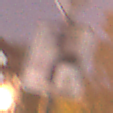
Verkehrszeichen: VerlaufVorfahrtsstrasse8
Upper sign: Vorfahrtsstrasse
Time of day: Night
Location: Outdoor (Suburban)
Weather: PartlyCloudy
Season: NotSpecified
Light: Artificial